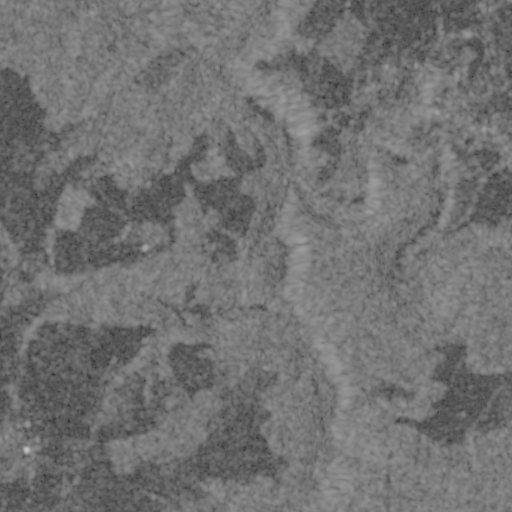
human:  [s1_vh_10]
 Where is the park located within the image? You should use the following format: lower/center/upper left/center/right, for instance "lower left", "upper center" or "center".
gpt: The park is located in the lower left of the image.
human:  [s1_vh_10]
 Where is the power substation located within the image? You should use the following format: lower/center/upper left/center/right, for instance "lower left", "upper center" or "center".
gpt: The power substation is located in the upper right of the image.
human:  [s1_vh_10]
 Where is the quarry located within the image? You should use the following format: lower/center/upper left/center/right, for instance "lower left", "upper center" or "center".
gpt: There is no quarry in the image.

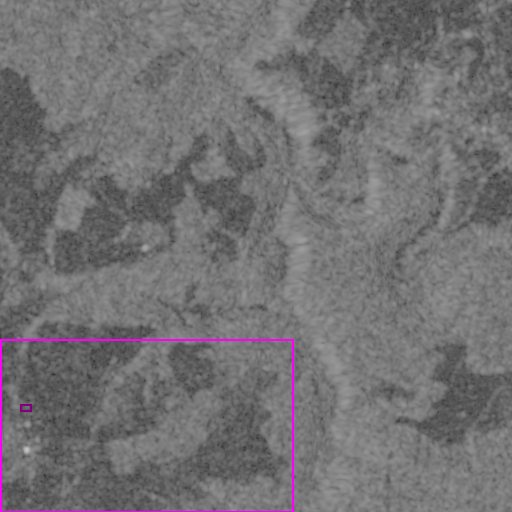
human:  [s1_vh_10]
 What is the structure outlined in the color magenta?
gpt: The structure outlined in magenta is a crop field.
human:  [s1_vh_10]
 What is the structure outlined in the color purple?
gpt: The structure outlined in purple is a park.
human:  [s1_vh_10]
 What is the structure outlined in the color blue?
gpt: There is no blue outline.